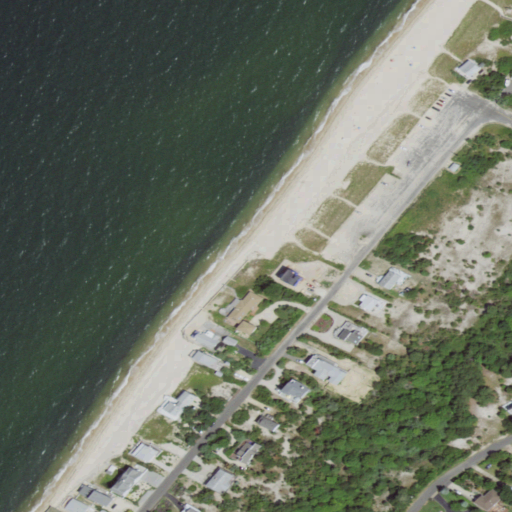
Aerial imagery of beach in New York named Kenneys Road Beach containing open water, high intensity development, medium intensity development, low intensity development, herbaceous wetlands, open development, and barren land